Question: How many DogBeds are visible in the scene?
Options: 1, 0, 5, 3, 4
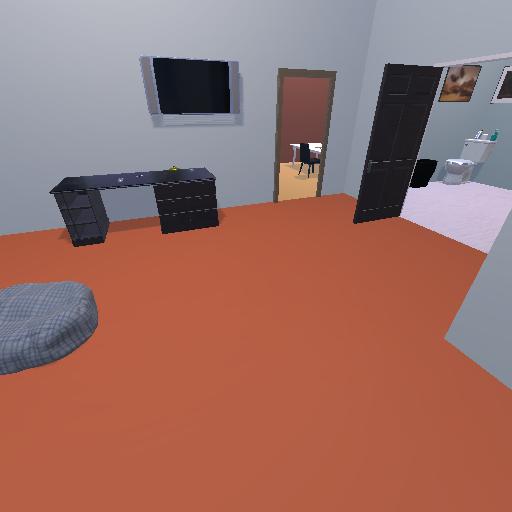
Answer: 1